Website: bh-photo
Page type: payment
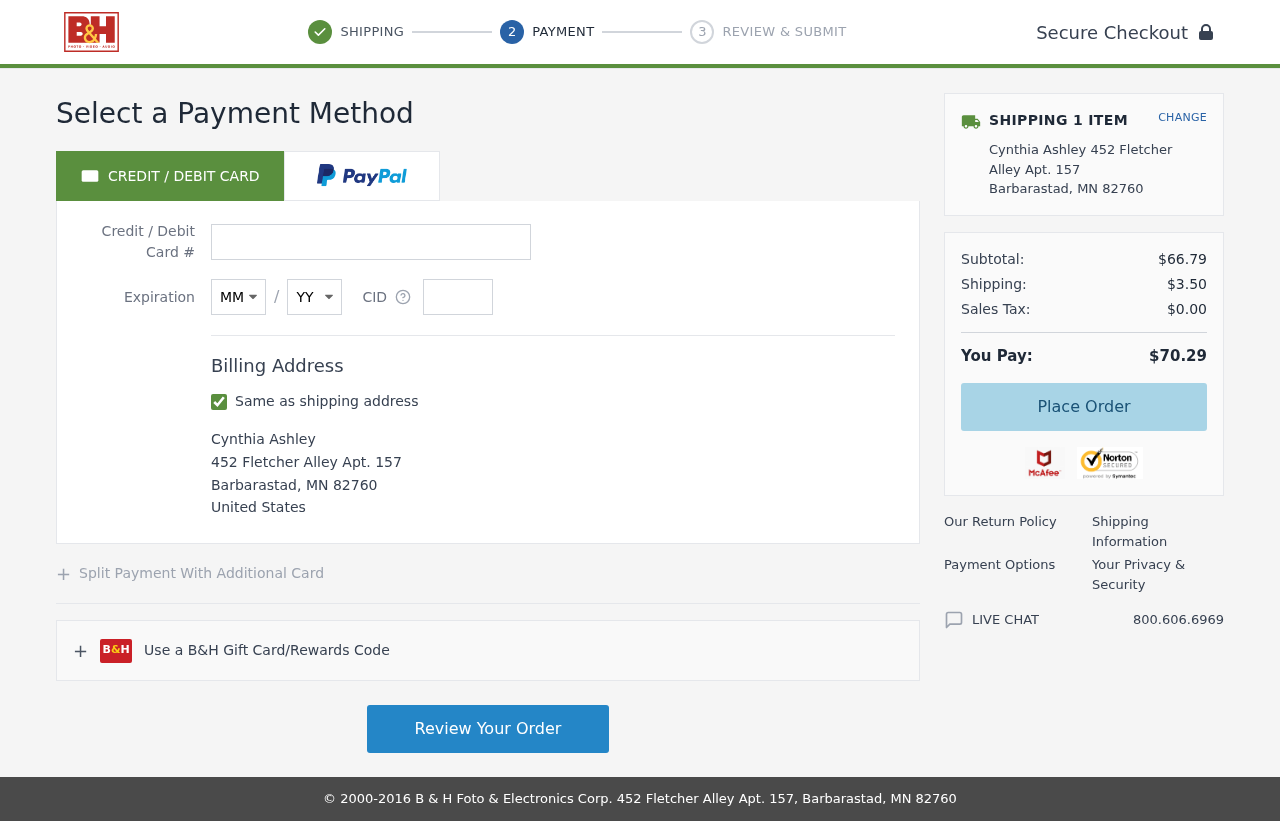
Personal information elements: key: PII_CARD_CVV
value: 615
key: PII_CARD_EXPIRY_MONTH
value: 10
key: PII_CARD_EXPIRY_YEAR
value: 30
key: PII_CARD_NUMBER
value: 2544 9322 9465 5793
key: PII_CITY
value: Barbarastad
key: PII_COUNTRY
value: United States
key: PII_FULLNAME
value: Cynthia Ashley
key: PII_POSTCODE
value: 82760
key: PII_STATE_ABBR
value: MN
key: PII_STREET
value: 452 Fletcher Alley Apt. 157
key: PII_FULLNAME2
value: Cynthia Ashley
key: PII_STREET2
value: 452 Fletcher Alley Apt. 157
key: PII_CITY2
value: Barbarastad
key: PII_STATE_ABBR2
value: MN
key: PII_POSTCODE2
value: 82760
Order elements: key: ORDER_NUM_ITEMS
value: SHIPPING 1 ITEM
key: ORDER_SUBTOTAL
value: $66.79
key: ORDER_SHIPPING_COST
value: $3.50
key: ORDER_TAX
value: $0.00
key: ORDER_TOTAL
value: $70.29